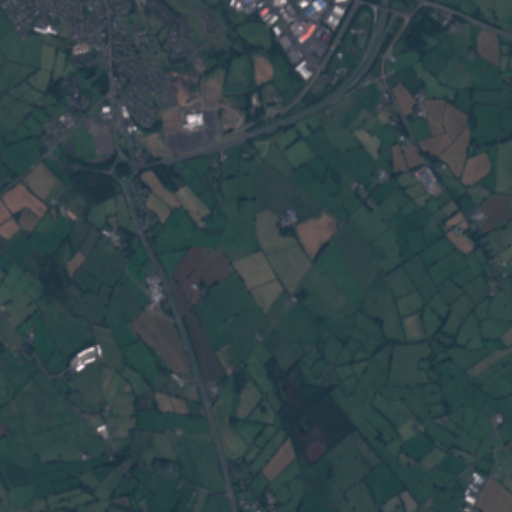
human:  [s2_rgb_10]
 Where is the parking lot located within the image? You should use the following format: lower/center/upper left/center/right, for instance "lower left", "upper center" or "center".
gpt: The parking lot is located in the upper of the image.
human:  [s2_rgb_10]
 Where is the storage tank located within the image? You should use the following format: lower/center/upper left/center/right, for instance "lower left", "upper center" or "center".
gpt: The storage tank is located in the upper center of the image.
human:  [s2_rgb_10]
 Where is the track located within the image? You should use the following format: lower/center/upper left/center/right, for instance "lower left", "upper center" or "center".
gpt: There is no track in the image.